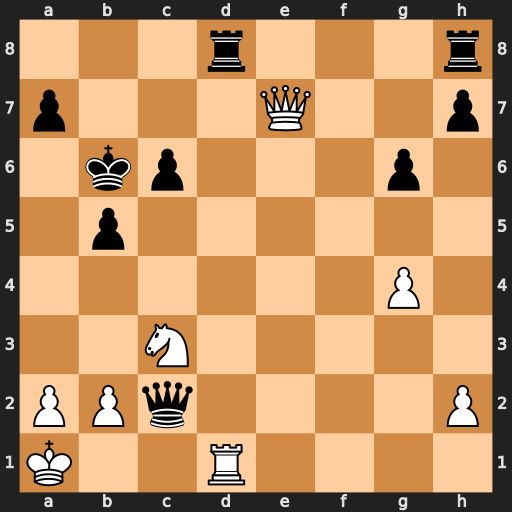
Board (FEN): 3r3r/p3Q2p/1kp3p1/1p6/6P1/2N5/PPq4P/K2R4
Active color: w
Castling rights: -
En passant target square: -
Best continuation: Rxd8 Qc1+ Nb1 Rxd8 Qxd8+